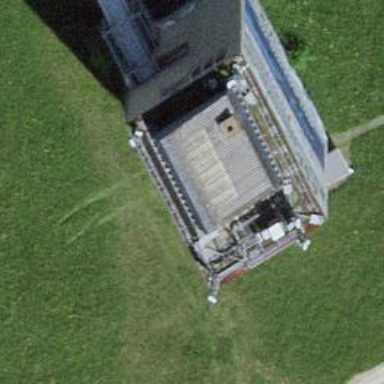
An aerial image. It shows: Antenna.